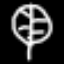
Label: leaf